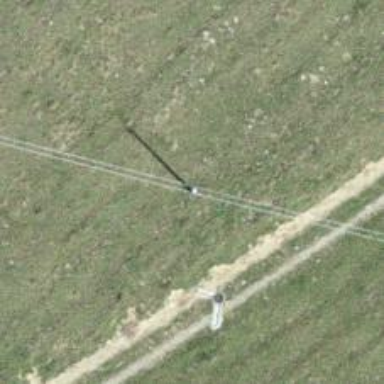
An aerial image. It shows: Utility pole in the area.